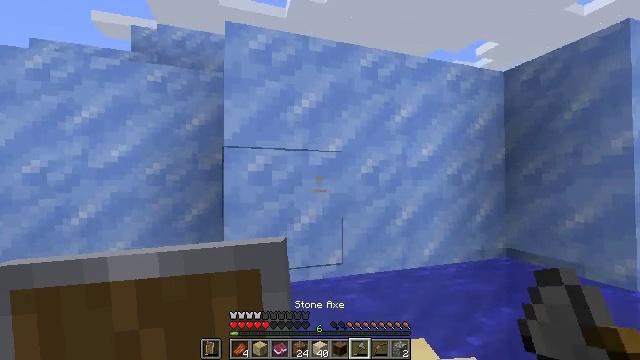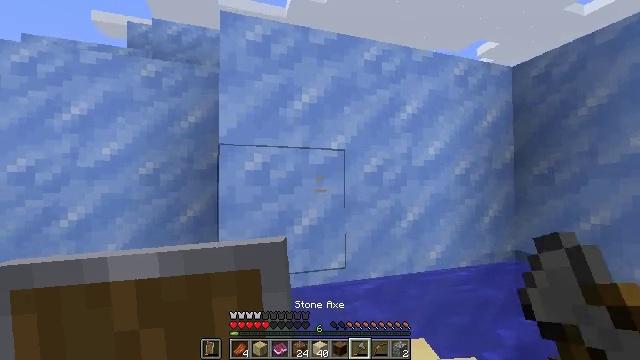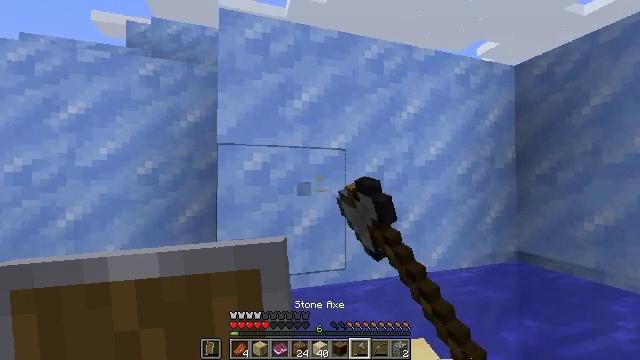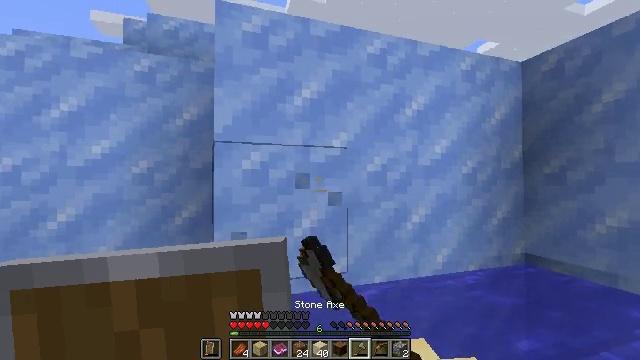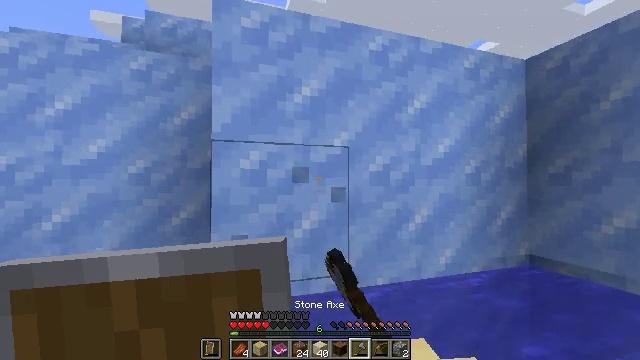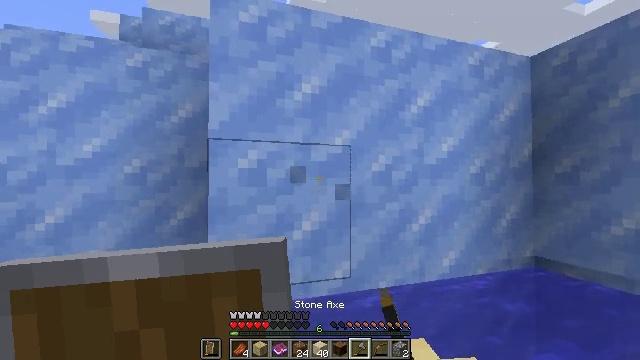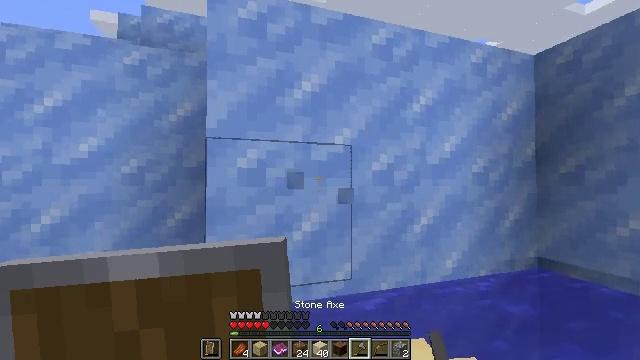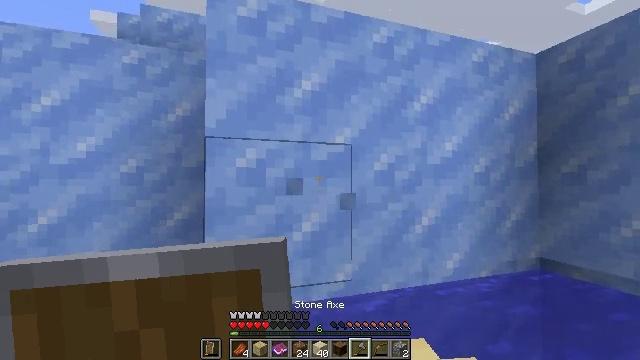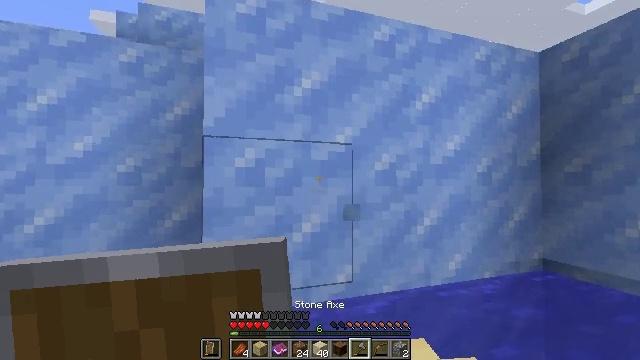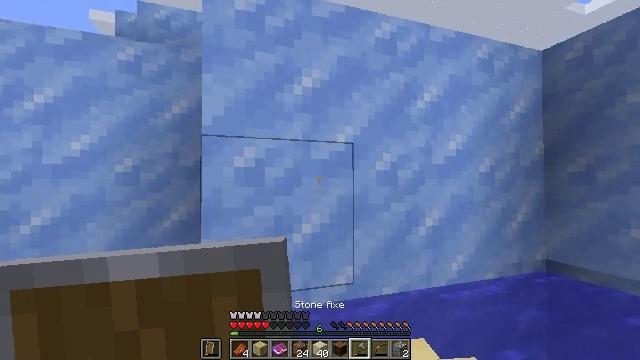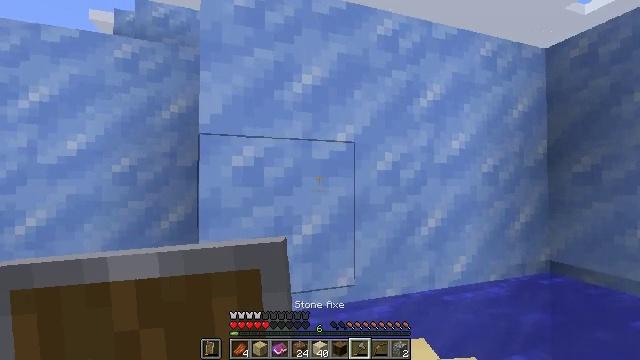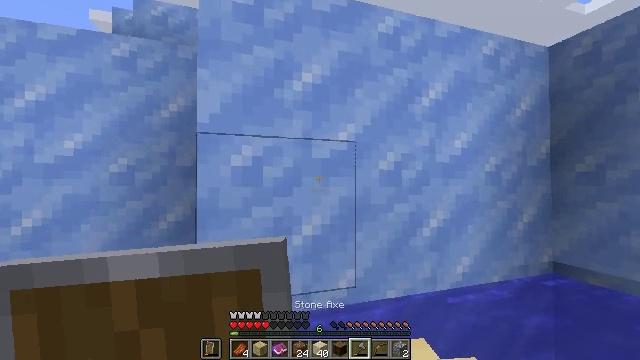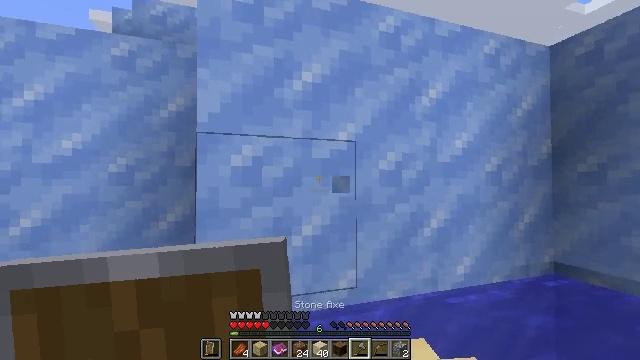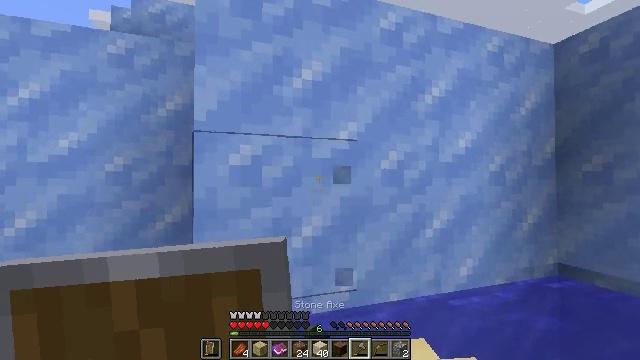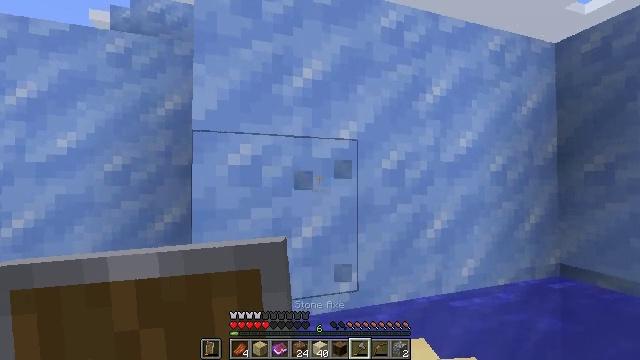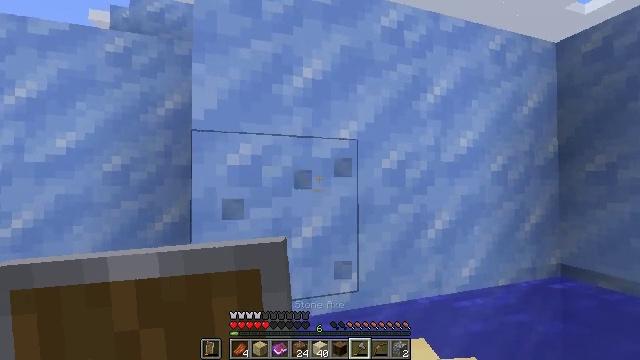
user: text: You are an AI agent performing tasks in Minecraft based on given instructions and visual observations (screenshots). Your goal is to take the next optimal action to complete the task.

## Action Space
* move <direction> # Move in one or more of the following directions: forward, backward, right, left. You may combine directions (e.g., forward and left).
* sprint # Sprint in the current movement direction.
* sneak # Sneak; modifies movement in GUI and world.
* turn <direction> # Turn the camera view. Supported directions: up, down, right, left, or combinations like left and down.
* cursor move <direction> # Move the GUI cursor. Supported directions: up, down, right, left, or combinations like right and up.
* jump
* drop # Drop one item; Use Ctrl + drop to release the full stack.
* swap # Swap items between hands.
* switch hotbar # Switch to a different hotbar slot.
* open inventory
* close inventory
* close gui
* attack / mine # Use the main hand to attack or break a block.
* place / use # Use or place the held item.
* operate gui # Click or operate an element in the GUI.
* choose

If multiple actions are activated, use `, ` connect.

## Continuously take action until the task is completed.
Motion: motion action
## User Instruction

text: Mine packed ice from icy biomes.
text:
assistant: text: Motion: attack / mine
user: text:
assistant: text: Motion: attack / mine
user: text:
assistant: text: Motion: attack / mine
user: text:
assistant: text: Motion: attack / mine
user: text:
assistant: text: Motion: no_op
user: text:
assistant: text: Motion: no_op
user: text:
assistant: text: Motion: no_op
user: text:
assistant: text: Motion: no_op
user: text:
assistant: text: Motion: no_op
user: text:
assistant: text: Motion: no_op
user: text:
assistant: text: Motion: no_op
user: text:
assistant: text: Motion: attack / mine
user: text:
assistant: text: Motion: attack / mine
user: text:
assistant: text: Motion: attack / mine
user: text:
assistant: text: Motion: attack / mine
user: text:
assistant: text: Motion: attack / mine
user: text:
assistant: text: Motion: attack / mine
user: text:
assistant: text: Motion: attack / mine
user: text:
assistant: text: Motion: attack / mine
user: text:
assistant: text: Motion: attack / mine
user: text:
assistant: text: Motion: attack / mine
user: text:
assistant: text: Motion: attack / mine
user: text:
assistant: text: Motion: attack / mine
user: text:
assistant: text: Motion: attack / mine
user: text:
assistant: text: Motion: attack / mine
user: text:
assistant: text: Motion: no_op
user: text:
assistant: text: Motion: no_op
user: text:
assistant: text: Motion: no_op
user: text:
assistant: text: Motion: no_op
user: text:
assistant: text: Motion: no_op